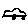
Label: car